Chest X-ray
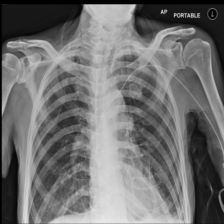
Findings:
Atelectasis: negative
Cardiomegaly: negative
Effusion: negative
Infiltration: negative
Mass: negative
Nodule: negative
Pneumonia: negative
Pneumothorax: negative
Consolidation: negative
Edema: negative
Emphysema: negative
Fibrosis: negative
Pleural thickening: negative
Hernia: negative